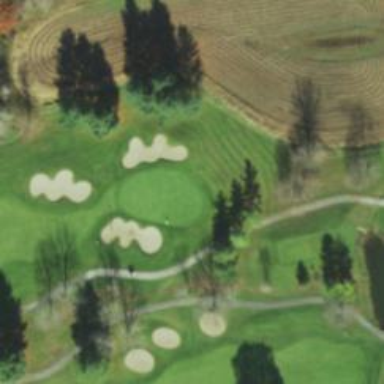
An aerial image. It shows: Golf hole.